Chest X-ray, PA view. Patient: 68 years old, sex M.
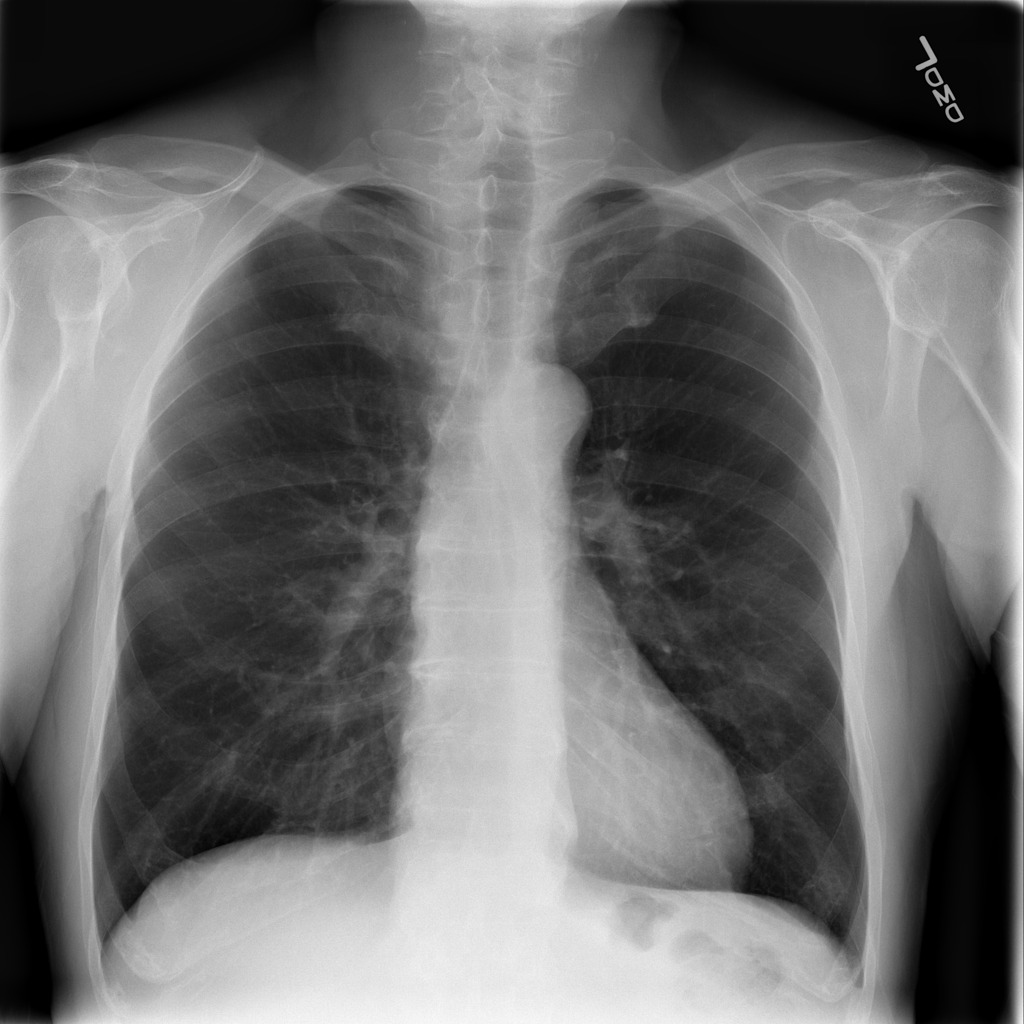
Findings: No Finding